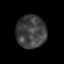
Tissue: prostate
Cell type: T cells
Senescence score: 0.3033
Nuclear area (px): 963
Mean DAPI intensity: 63.872